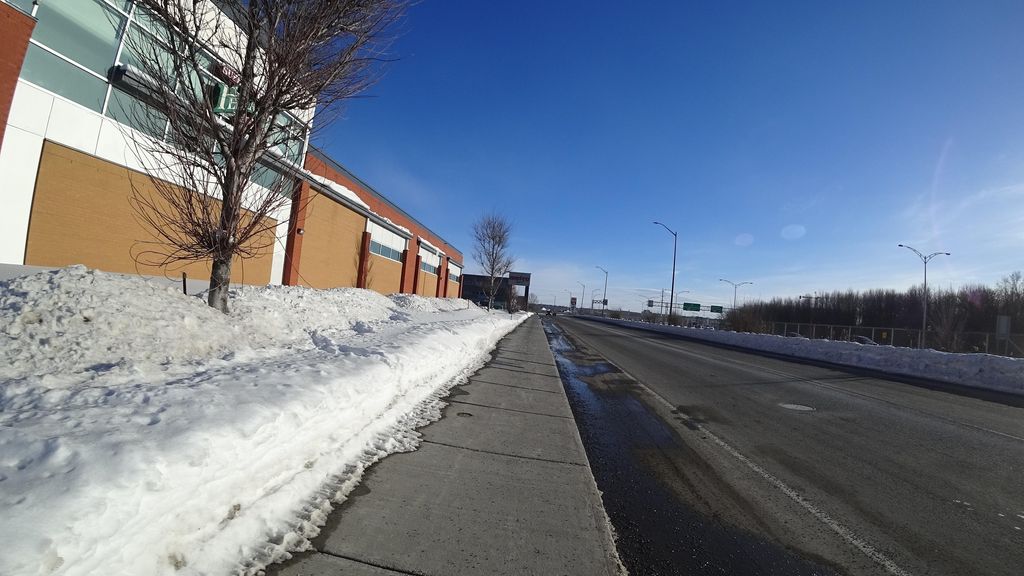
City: quebec_city